Question: I have 2 check boxes, if my budget check box is selected I would like to display value X. If my potential check box is selected, I would like to display value Y.
'''
=IF(P7=TRUE,IF(B23=D14,J13,""),IF(C23=D14,J13,"")&""&IF(P7=FALSE,IF(B23=D19,J18,""),IF(C23=D19,J18,"")))
'''
The issue I have is the value that comes through is correct, but it is to 11 decimal places and not formatted as currency. So I have tried to format the source and the result cell but still no luck. The result comes through as below:

I am really quite stuck.
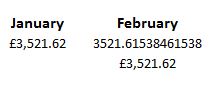
Answer: If P7 is not true you always return a string because of the '&""&IF' in the middle of your expression. Strings are not subject to cell formatting.
I think you could make this a lot simpler with the use of AND() and OR().